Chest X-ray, PA view. Patient: 49 years old, sex F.
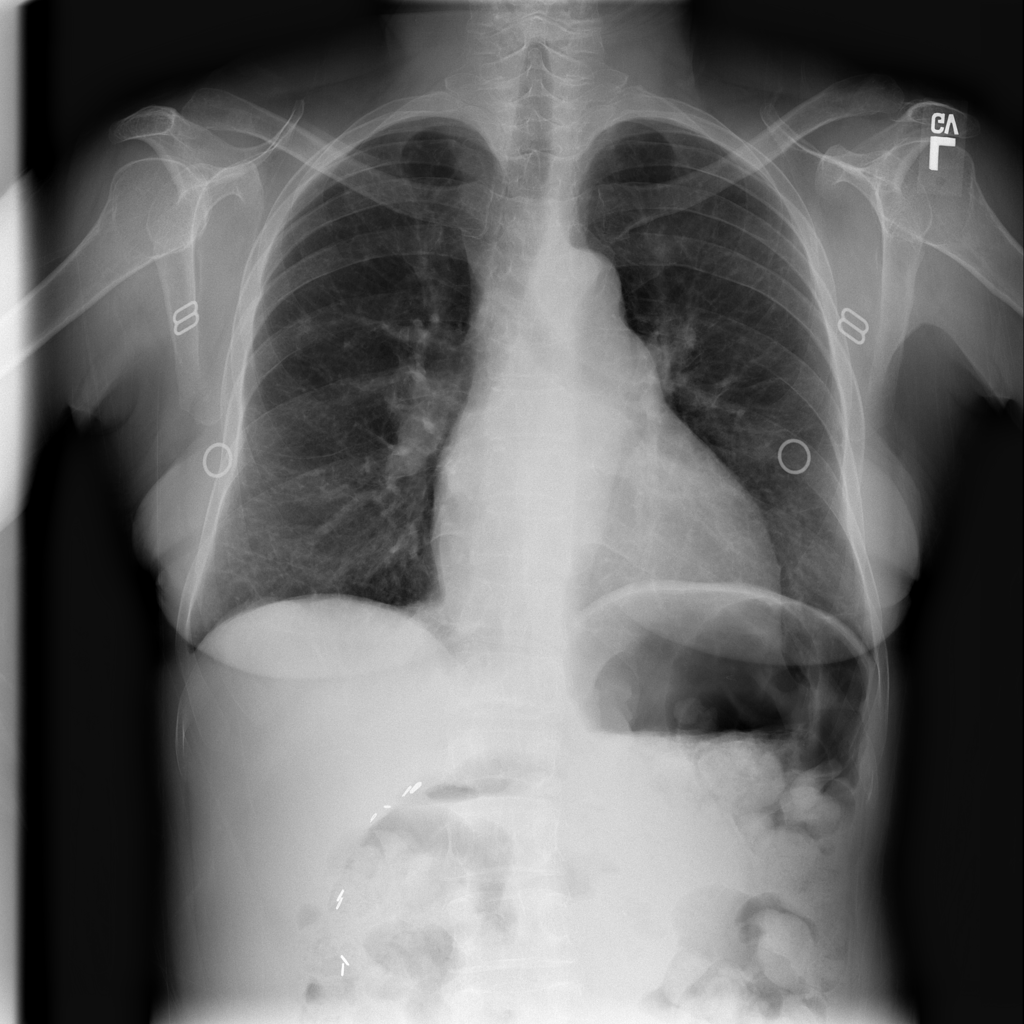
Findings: Cardiomegaly